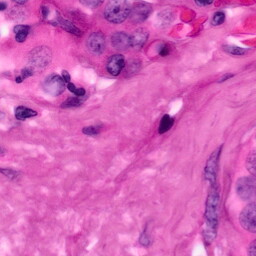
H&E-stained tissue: Pancreatic